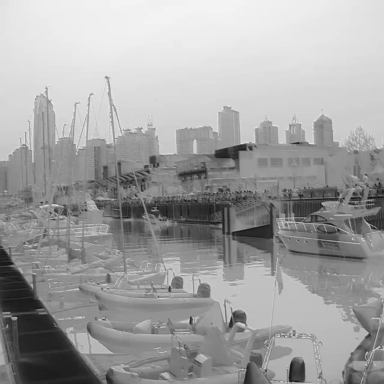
There are seven objects shown in the infrared image, including five canoes, and two sailboats.